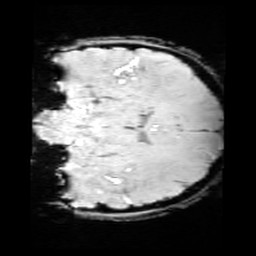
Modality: SWI
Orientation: coronal
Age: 12
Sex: male
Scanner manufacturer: siemens
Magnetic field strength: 3 T
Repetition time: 0.027 s
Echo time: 0.02 s